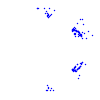
Particle: kaon